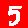
Digit: 5